Field crop: tomato
Growth stage: 1
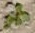
Species: portulaca